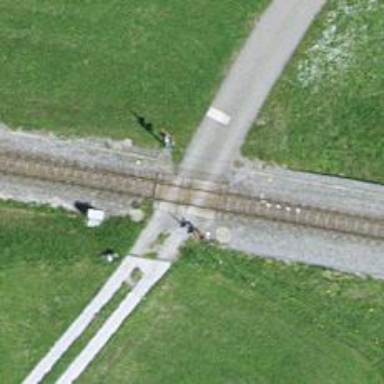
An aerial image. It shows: Railway level crossing.